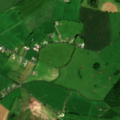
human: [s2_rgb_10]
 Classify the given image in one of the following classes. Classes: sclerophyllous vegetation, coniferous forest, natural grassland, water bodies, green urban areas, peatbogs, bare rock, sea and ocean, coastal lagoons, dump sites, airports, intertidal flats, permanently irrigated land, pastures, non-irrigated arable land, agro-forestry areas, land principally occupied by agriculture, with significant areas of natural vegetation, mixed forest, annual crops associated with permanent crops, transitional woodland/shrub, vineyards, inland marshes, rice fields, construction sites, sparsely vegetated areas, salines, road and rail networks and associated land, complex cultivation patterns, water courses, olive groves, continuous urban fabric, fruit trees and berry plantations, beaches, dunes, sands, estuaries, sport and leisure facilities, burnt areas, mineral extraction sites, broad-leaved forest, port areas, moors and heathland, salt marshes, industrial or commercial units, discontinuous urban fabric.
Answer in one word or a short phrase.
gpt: non-irrigated arable land, pastures